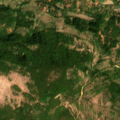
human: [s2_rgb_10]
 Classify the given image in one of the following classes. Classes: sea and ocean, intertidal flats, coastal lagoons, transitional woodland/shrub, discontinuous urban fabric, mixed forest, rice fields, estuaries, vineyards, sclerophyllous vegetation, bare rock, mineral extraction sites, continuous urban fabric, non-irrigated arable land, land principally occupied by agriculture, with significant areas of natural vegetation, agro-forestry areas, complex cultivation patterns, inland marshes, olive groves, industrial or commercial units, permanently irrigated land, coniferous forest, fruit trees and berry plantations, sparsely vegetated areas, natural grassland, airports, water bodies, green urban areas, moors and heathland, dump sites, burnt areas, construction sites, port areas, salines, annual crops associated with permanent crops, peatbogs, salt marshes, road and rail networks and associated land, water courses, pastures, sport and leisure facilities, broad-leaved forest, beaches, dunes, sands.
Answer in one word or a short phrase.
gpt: complex cultivation patterns, land principally occupied by agriculture, with significant areas of natural vegetation, broad-leaved forest, natural grassland